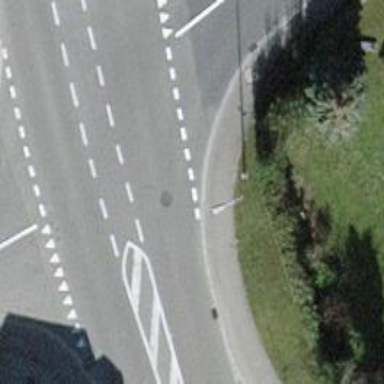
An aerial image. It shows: Asphalt sidewalk.